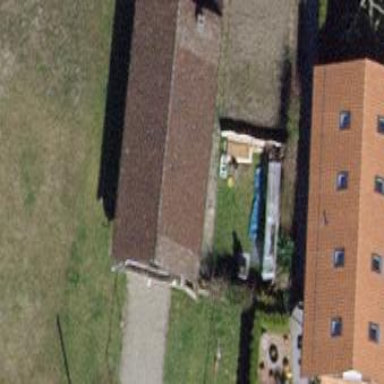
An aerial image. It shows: Building with tile roof.